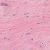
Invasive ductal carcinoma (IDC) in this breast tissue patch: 0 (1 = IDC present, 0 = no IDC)